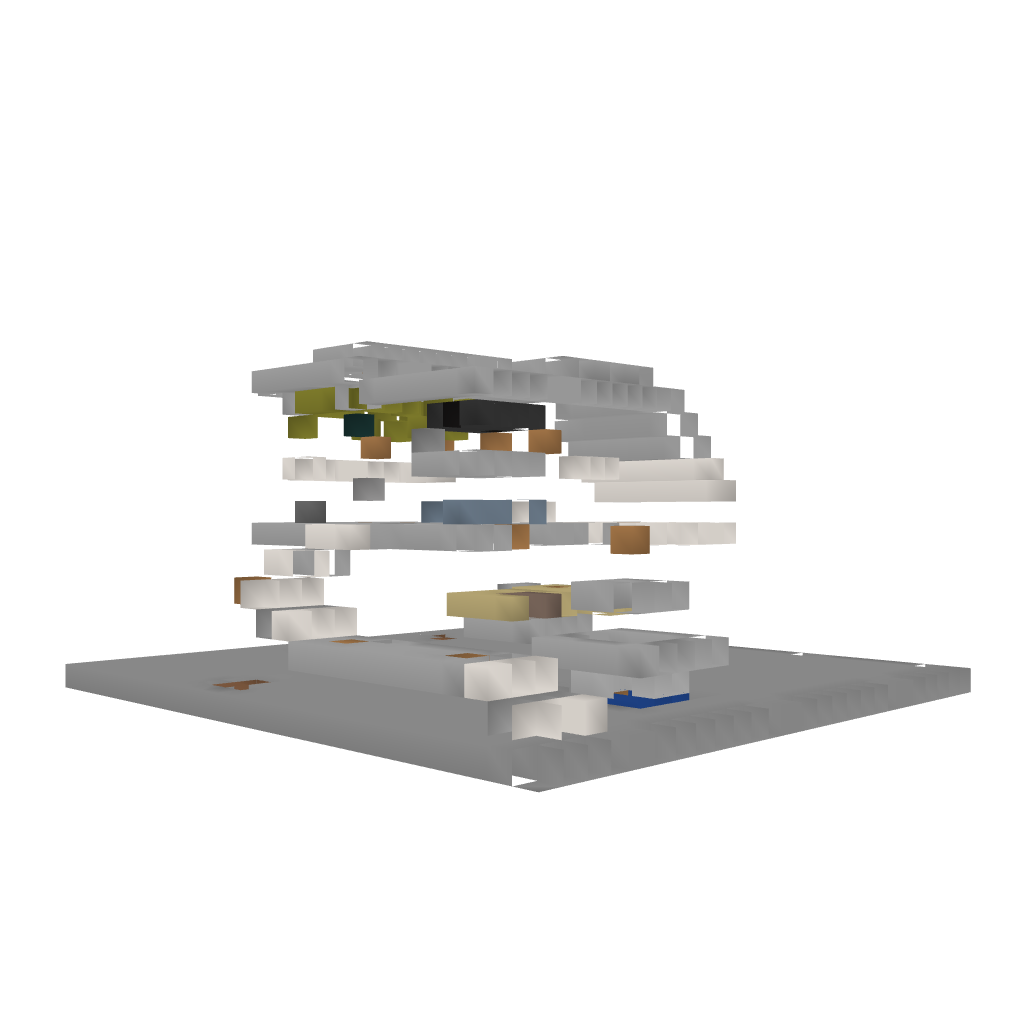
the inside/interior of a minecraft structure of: Ambages